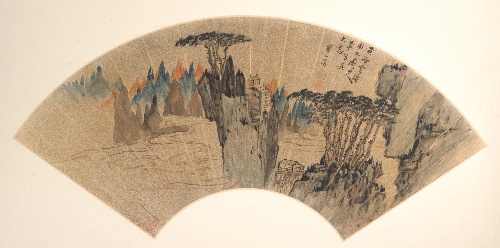
Title: 清    倣  梅清  黃海雲濤圖    扇頁|Peaks of Mount Huang
Artist: Mei Qing
Artist bio: Chinese, 1623–1697
Object type: Folding fan mounted as an album leaf
Classification: Paintings
Medium: Folding fan mounted as an album leaf; ink and color on gold paper
Culture: China
Period: Qing dynasty (1644–1911)
Dimensions: Image (each leaf): 7 1/4 x 20 1/16 in. (18.4 x 51 cm)
Department: Asian Art
Credit line: Edward Elliott Family Collection, Purchase, The Dillon Fund Gift, 1981
Accession year: 1981
Repository: Metropolitan Museum of Art, New York, NY
Tags: Mountains